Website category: phone
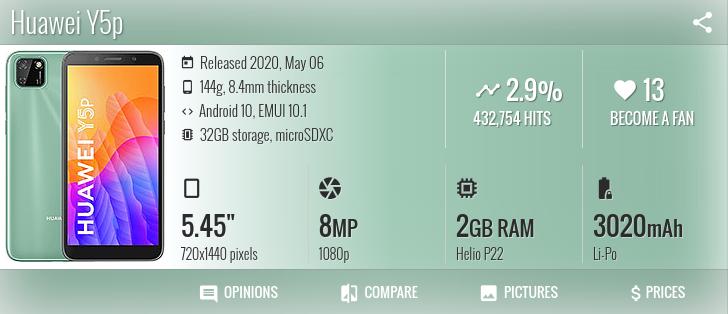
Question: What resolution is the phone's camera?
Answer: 1080p

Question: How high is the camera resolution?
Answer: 1080p

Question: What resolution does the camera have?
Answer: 1080p

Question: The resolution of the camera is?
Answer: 1080p

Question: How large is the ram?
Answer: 2 GB RAM

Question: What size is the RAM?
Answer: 2 GB RAM

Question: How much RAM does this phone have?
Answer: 2 GB RAM

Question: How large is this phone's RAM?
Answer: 2 GB RAM

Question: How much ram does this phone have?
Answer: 2 GB RAM

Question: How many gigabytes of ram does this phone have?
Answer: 2 GB RAM

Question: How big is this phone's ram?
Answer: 2 GB RAM

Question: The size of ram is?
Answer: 2 GB RAM

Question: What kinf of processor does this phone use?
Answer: Helio P22

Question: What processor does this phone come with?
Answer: Helio P22

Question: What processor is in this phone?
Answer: Helio P22

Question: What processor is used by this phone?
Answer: Helio P22

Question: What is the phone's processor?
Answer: Helio P22

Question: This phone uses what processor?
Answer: Helio P22

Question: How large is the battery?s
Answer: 3020 mAh

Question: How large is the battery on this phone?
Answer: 3020 mAh

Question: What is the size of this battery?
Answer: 3020 mAh

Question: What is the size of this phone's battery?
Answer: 3020 mAh

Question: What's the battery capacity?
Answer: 3020 mAh

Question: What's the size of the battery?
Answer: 3020 mAh

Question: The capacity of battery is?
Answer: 3020 mAh